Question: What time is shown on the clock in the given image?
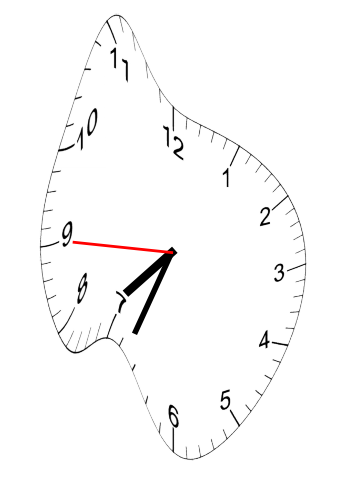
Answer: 07:33:45